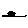
Label: car